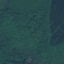
Label: Forest